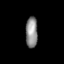
Tissue: lung
Cell type: Fibroblasts
Senescence score: 0.619
Nuclear area (px): 359
Mean DAPI intensity: 142.287